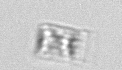
Label: Bacillariophyceae_morphotype1